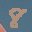
Label: 8